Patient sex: F
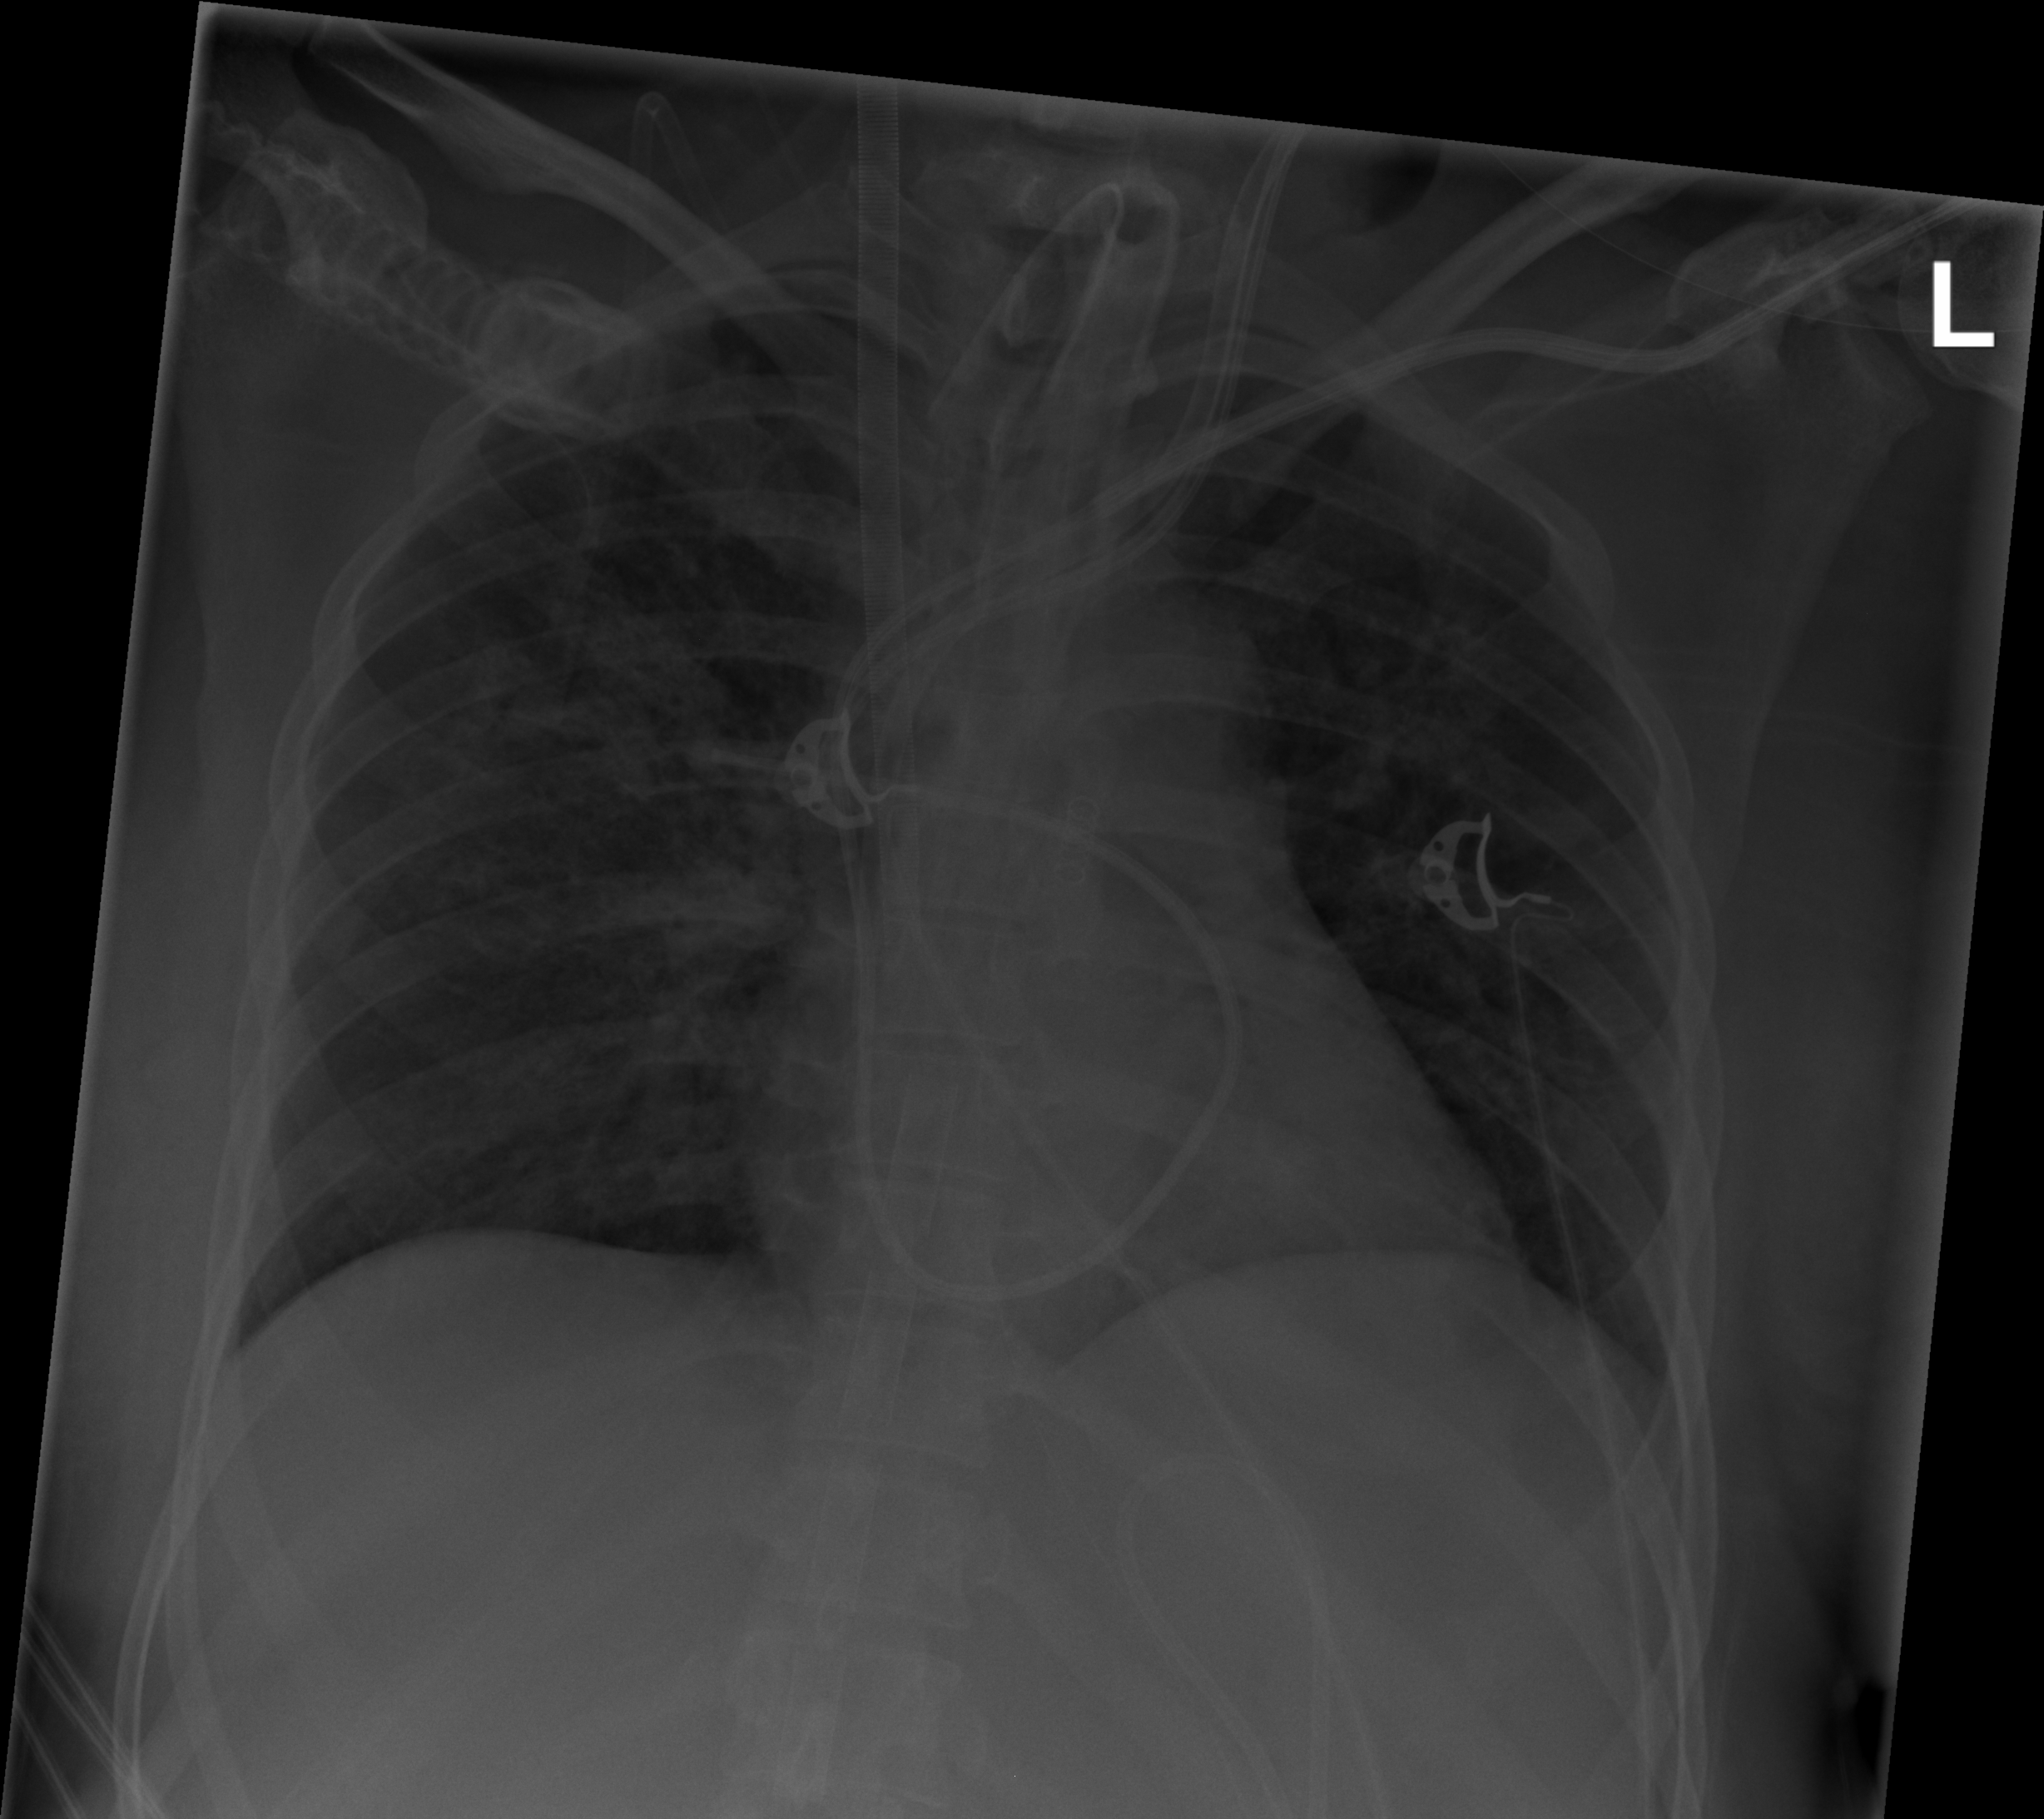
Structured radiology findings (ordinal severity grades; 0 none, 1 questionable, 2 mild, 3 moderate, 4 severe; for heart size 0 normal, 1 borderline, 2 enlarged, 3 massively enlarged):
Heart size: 1
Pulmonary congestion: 1
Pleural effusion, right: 0
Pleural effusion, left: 0
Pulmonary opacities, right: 3
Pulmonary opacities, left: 2
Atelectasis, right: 2
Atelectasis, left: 0